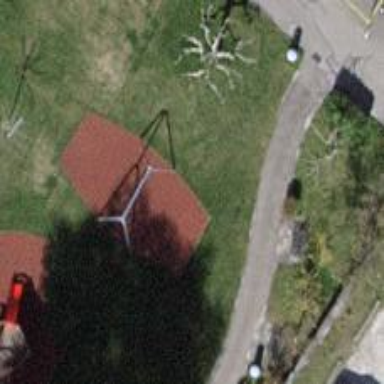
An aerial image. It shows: Playground with swings.